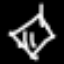
Label: diamond